Question: I have a asp.net page accepting two input values - Name and Address. Both of them are required fields. I have used required field validators and validation summary.
When user does not enter both the values the error message if fired two times though the error message is redundant. I need to display only one error message even though there are two errors.
1. How can we handle it using jQuery?
2. How can we handle it using ASP.Net markup?
: I initially thought that the validation control will be emitting HTML while page load itself so that I can use "view source" and do jQuery on HTML elements. But it is not. It renders only as follows
'''
<div id="vsumAll" class="validationsummary" style="display:none;"> </div>
'''
Result

'''
<body>
<form id="form1" runat="server">
<div>
<table cellpadding="5" cellspacing="5" width="100%">
<tr>
<td>
<table border="0" align="center" cellpadding="0" cellspacing="0" width="100%">
<tr>
<td>
Name
</td>
<td>
<asp:TextBox runat="server" ID="txtName"></asp:TextBox>
<asp:RequiredFieldValidator runat="server" ID="reqWorkorderFormat" ControlToValidate="txtName"
Text="*" ErrorMessage="Fill all values!"></asp:RequiredFieldValidator>
</td>
</tr>
<tr>
<td>
Address
</td>
<td>
<asp:TextBox runat="server" ID="txtAddresss"></asp:TextBox>
<asp:RequiredFieldValidator runat="server" ID="RequiredFieldValidator1" ControlToValidate="txtAddresss"
Text="*" ErrorMessage="Fill all values!"></asp:RequiredFieldValidator>
</td>
</tr>
<tr>
<td colspan="2">
<asp:Button runat="server" ID="btnSave" Text="Save" />
</td>
</tr>
<tr>
<td colspan="2">
<asp:ValidationSummary runat="server" ID="vsumAll" DisplayMode="BulletList" CssClass="validationsummary" />
</td>
</tr>
</table>
</td>
</tr>
</table>
</div>
</form>
</body>
'''
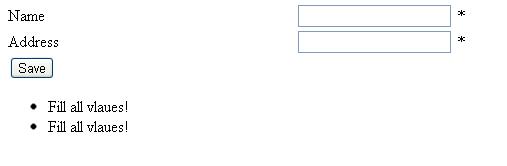
Answer: This is a little hackish, but it'll work:
Add the following Javascript function:
'''
function submitValidate() {
var isValid = Page_ClientValidate('');
if (!isValid) {
setTimeout("$('#vsumAll ul li:not(:first)').remove()", 5);
}
return isValid;
}
'''
In your submit button add this:
'''
<asp:Button runat="server" ID="btnSave" Text="Save" OnClientClick="submitValidate();"/>
'''
And finaly, make sure you have 'ClientIDMode="Static"' on your 'ValidationSummary'
:
It uses JQuery to remove all but the first 'li' in the ValidationSummary - which is actually an UnorderedList (e.g. 'ul').
I put it in a 5ms 'setTimeout' since we want it to run only after the ValidationSummary finished adding all the items to the 'ul'.
The code will only run if 'Page_ClientValidate' fails - this is the function that performs the ClientSide validation.